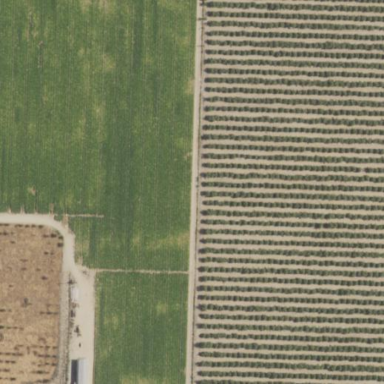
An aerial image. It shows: Crop field within farm area.